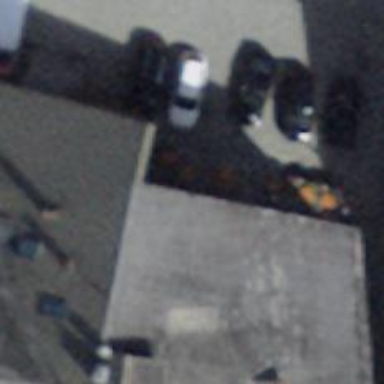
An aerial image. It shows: Cafe located within hotel.